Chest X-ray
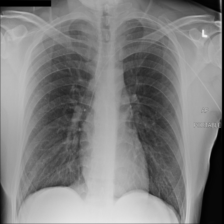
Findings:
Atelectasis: negative
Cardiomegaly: negative
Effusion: negative
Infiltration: negative
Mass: negative
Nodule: negative
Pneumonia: negative
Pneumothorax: negative
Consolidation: negative
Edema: negative
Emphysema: negative
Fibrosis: negative
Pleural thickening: negative
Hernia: negative